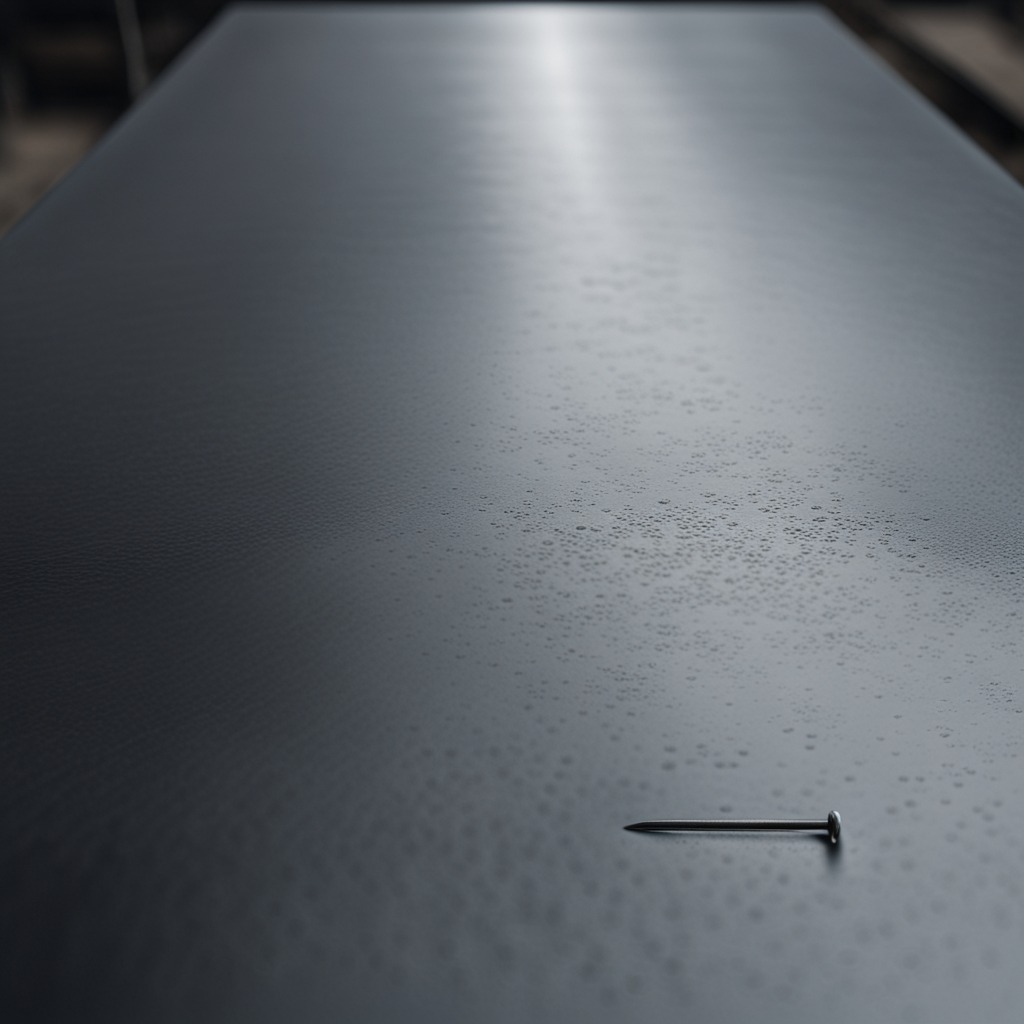
An iron nail is lying on the cold steel table in a mining workshop.